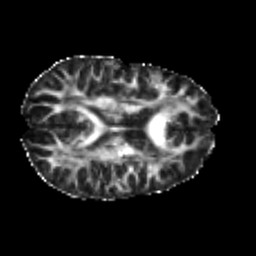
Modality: FA
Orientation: axial
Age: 21
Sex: female
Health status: healthy
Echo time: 0.074 s